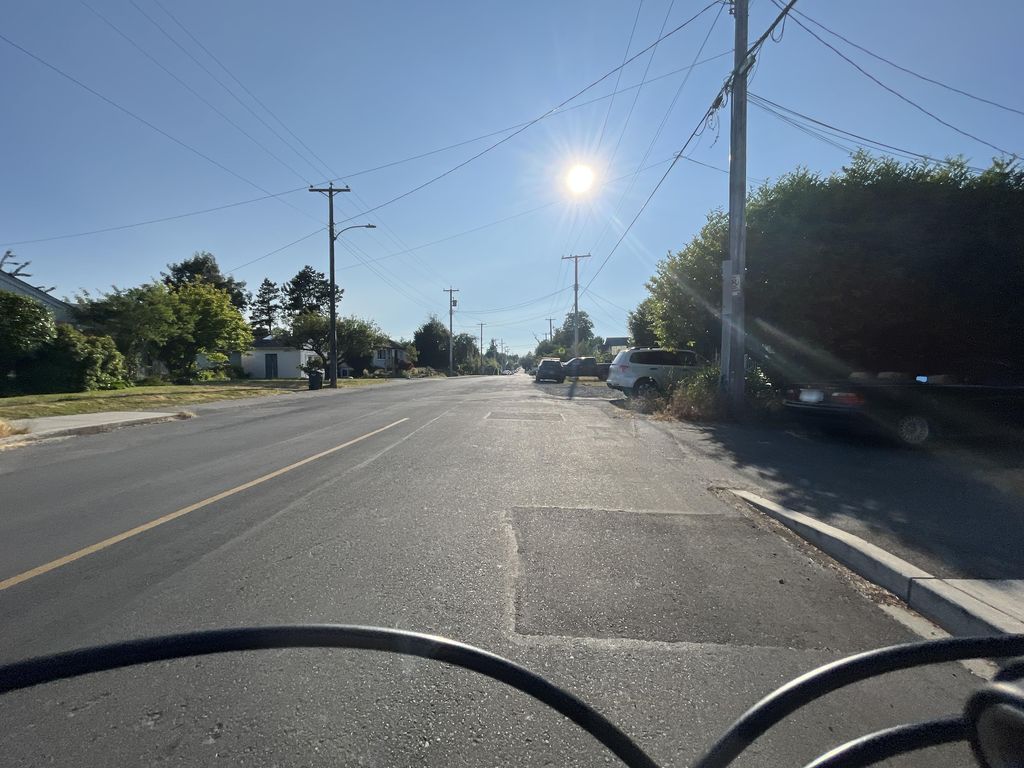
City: victoria